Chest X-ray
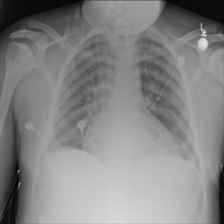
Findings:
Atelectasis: positive
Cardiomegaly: negative
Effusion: negative
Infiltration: negative
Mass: negative
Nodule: negative
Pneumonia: negative
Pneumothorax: negative
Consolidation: negative
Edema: negative
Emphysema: negative
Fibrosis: positive
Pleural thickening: negative
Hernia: negative